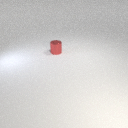
small red metal cylinder